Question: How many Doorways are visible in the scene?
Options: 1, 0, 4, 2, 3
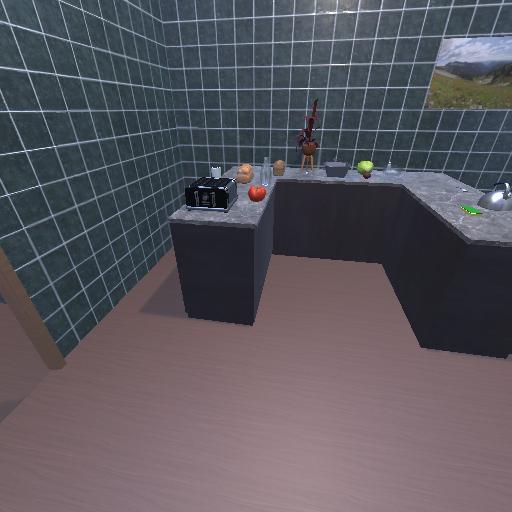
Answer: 1